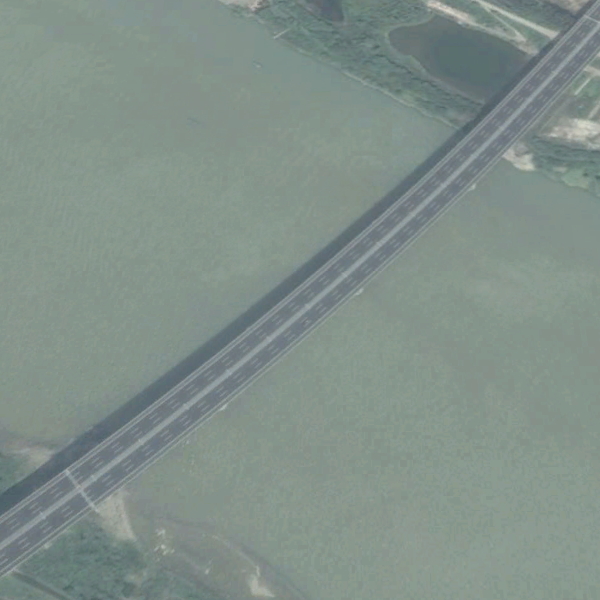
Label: Bridge